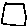
Label: square